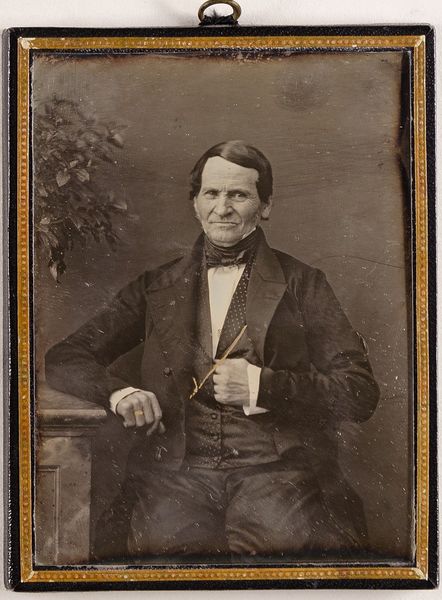
Titel: Unbekannter Mann
Künstler: Emilie Bieber
Standort: Hamburg
Institution: Museum für Kunst und Gewerbe Hamburg
Schlagwörter: mann, gesten, portrait, figur, foto, fotografie, photographie, photo, lichtbild, handkoloriert, daguerreotypie, bildwerke, angewandte und bildende kunst, hessische systematik, porträt, armhaltungen, porträtfotografie, porträtphotographie, hüftbild, handkolorierung